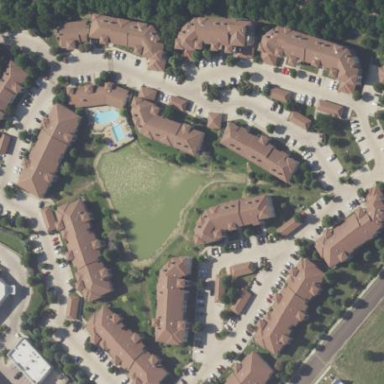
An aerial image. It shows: Residential area with apartments.